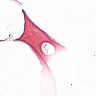
Metastatic tissue present: no